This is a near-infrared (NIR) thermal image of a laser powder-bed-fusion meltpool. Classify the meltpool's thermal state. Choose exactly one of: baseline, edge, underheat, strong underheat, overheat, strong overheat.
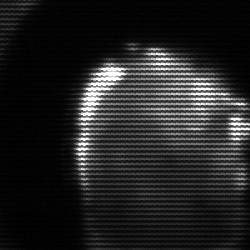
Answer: edge